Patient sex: M
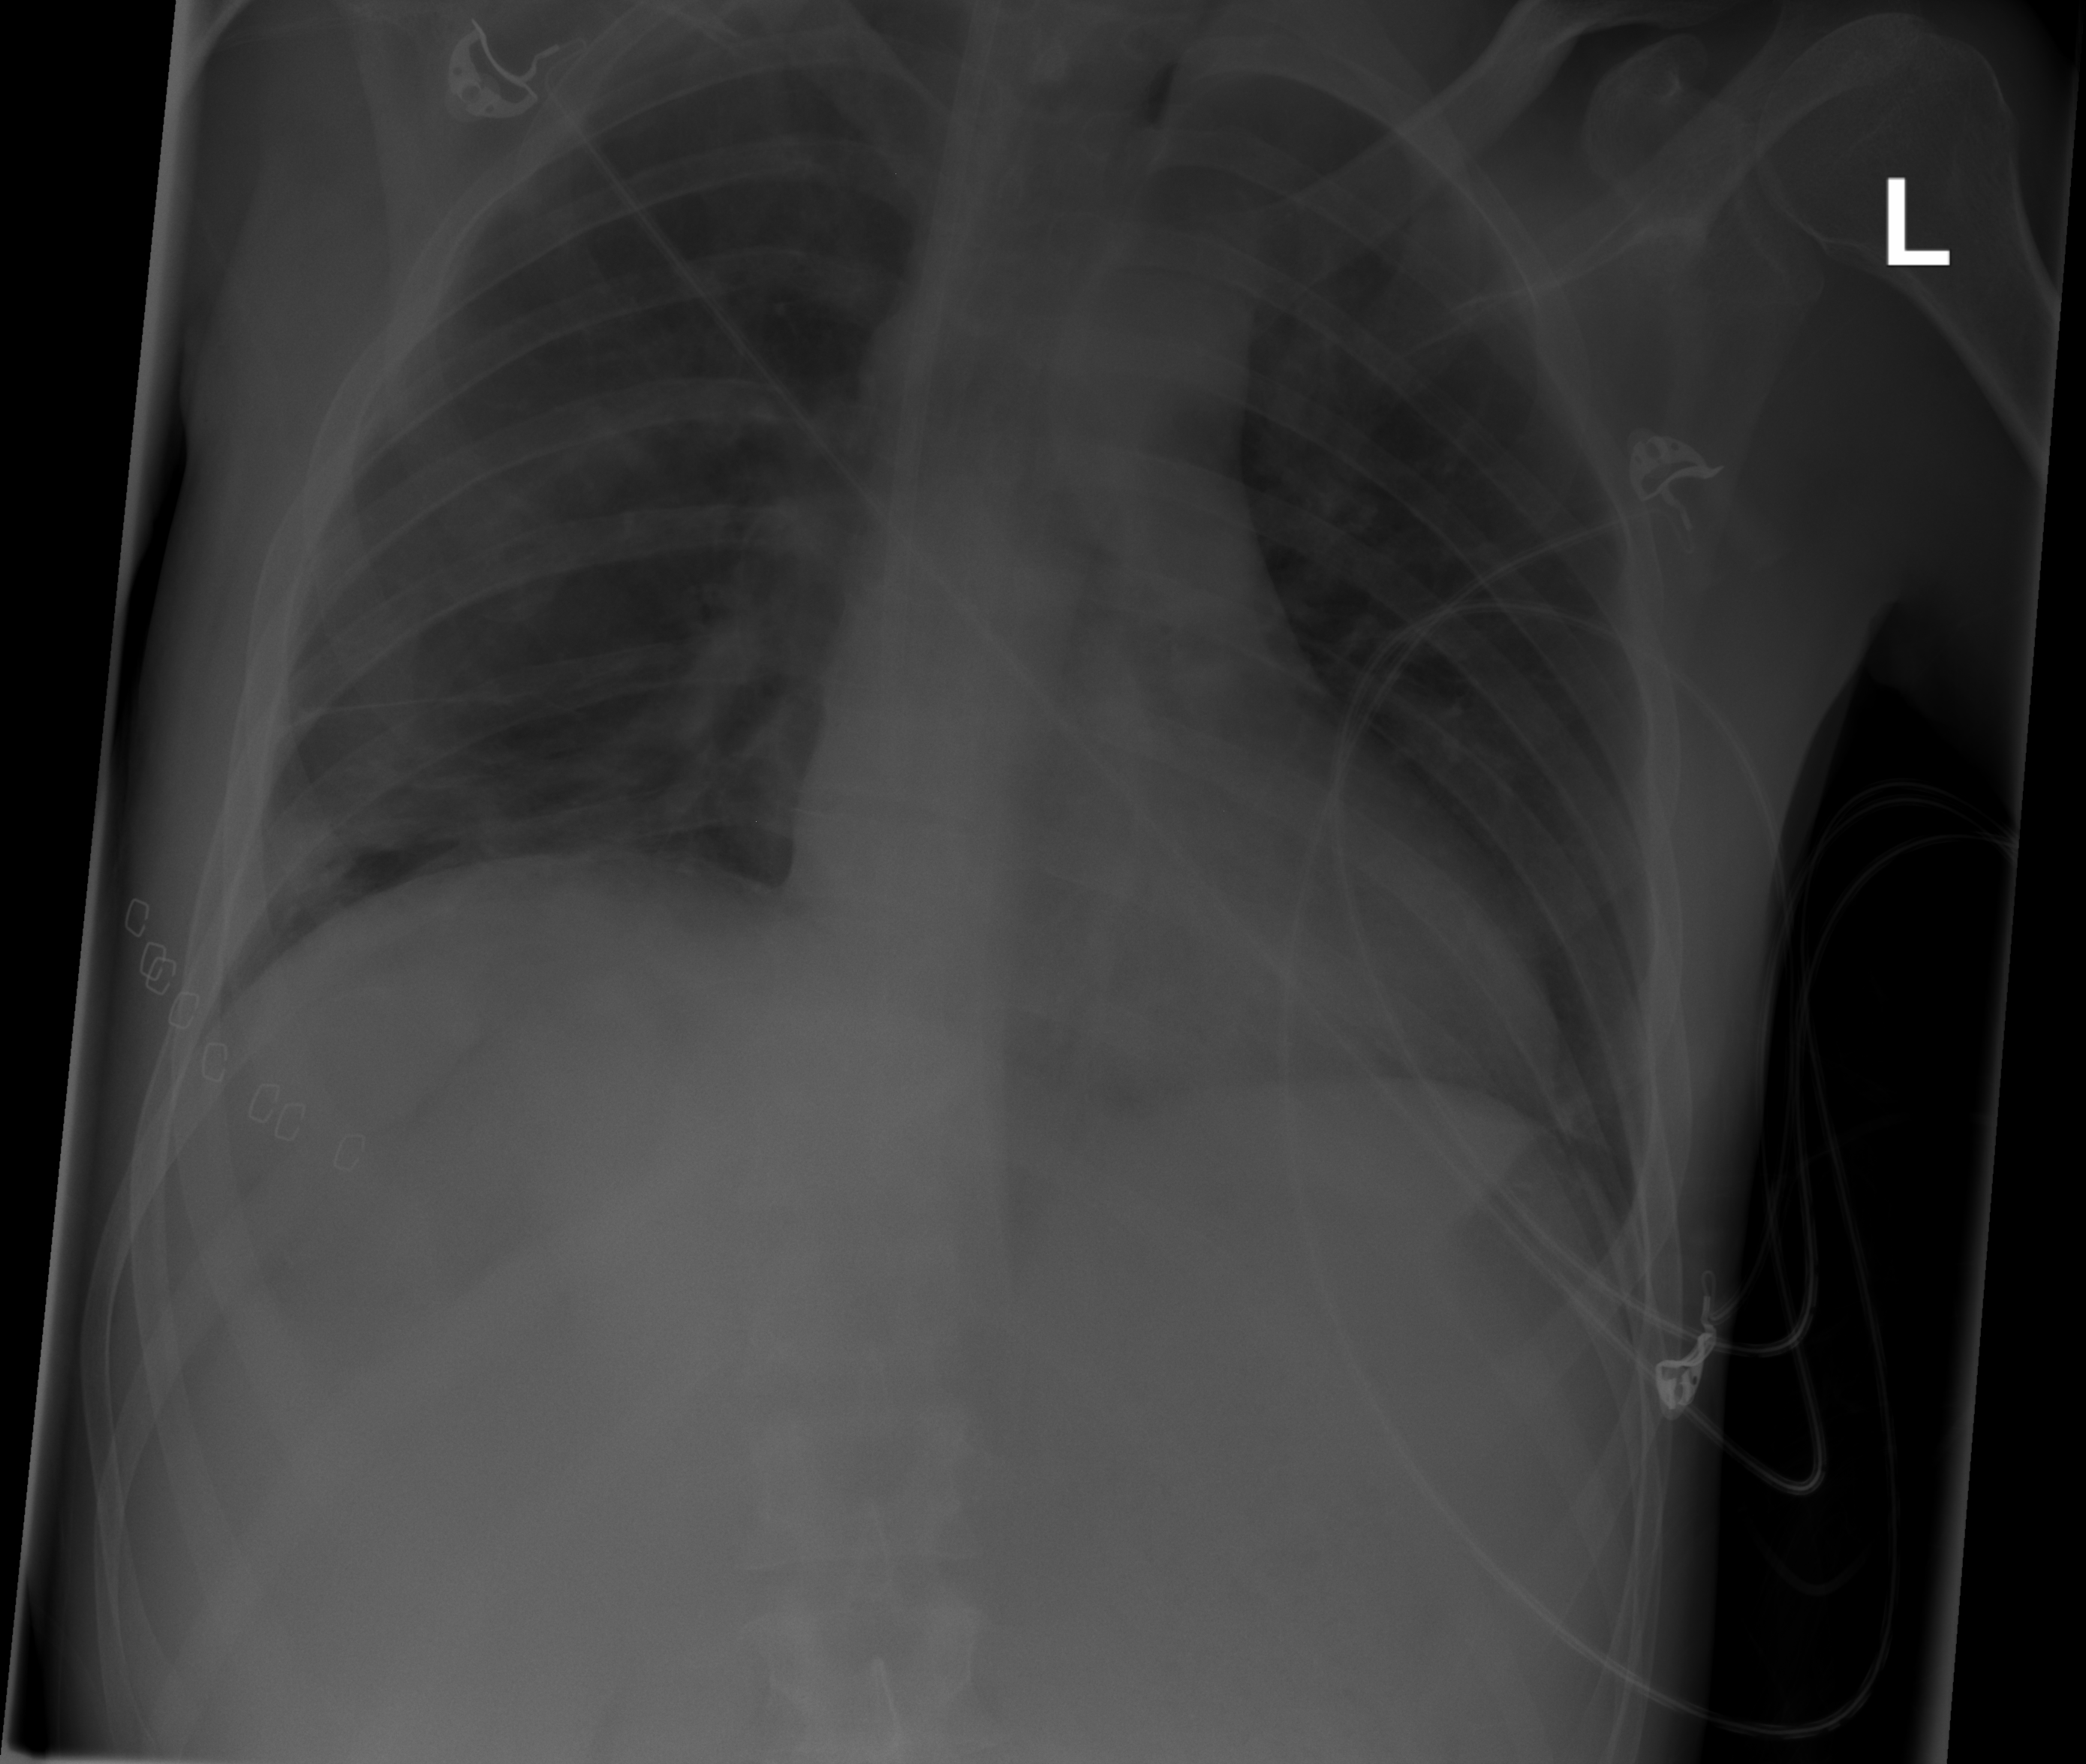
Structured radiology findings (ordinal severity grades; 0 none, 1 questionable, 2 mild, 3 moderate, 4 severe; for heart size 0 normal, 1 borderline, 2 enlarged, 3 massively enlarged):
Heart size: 0
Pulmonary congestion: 0
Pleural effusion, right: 0
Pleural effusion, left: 0
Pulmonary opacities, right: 0
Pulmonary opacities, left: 0
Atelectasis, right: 2
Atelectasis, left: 0